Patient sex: M
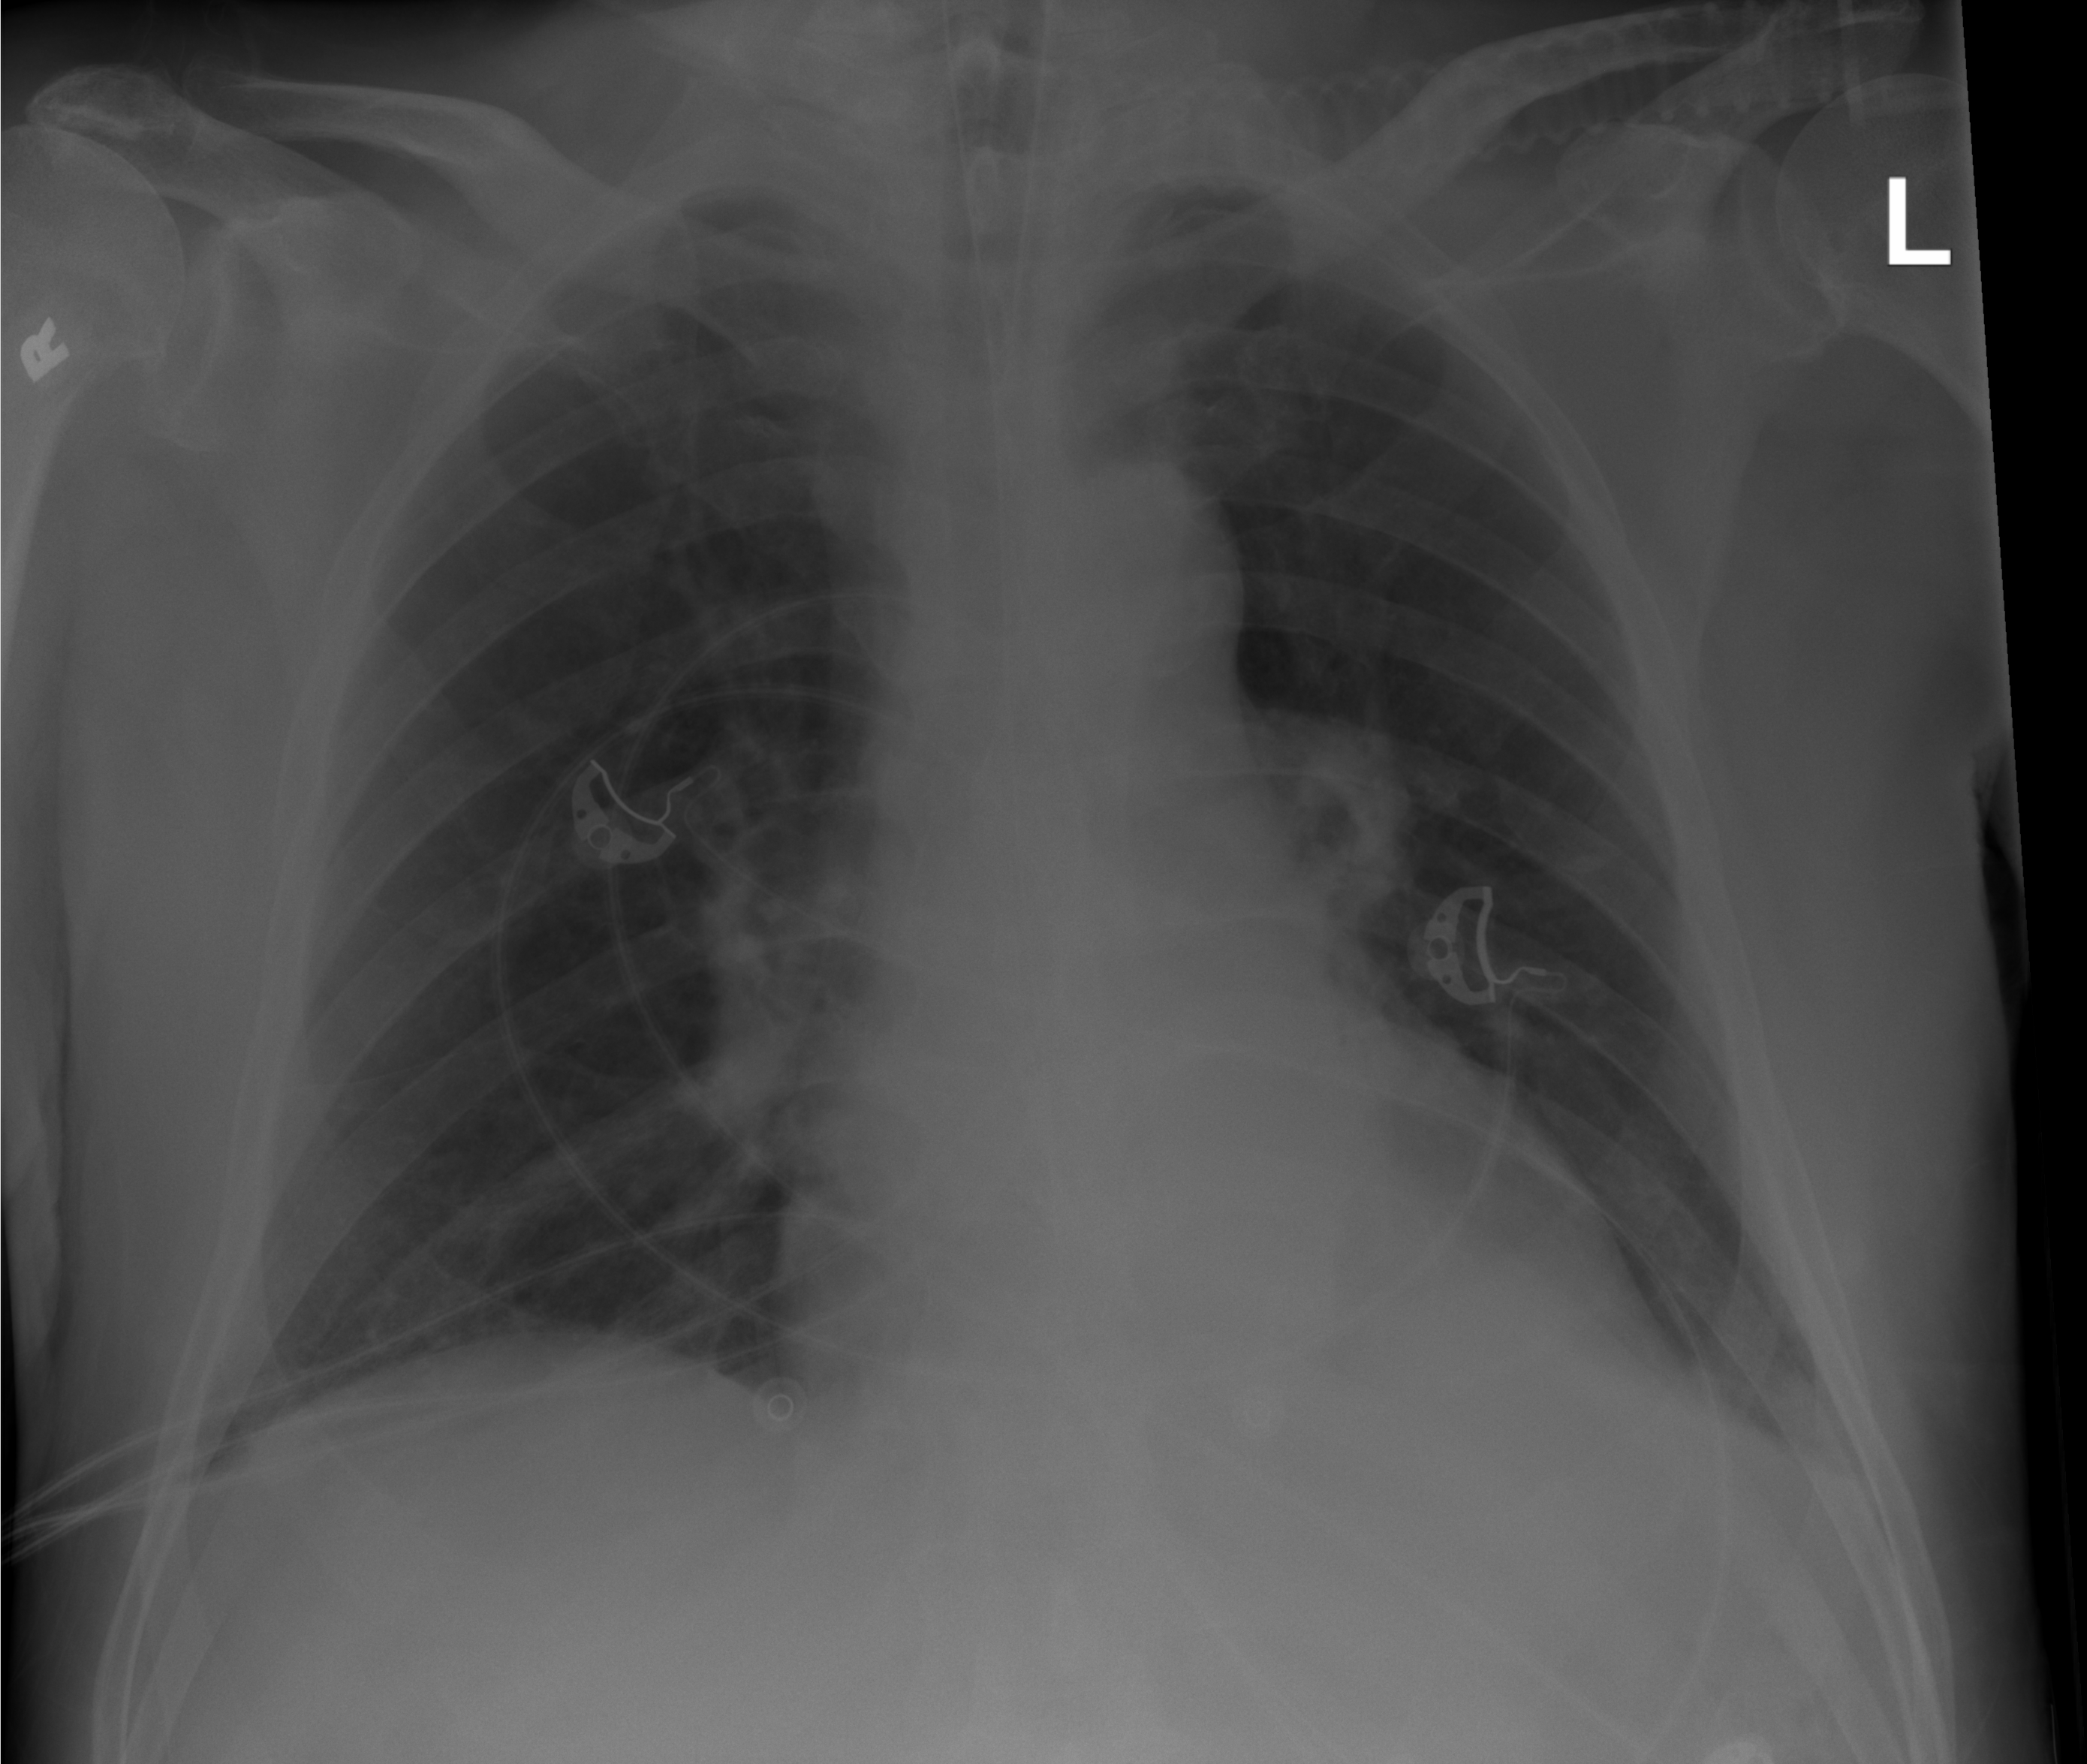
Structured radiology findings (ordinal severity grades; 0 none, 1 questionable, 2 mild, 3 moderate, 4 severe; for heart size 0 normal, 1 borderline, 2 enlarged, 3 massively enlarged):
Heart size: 0
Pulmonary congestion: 2
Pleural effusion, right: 0
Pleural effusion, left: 0
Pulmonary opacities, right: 0
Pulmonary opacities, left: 0
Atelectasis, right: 0
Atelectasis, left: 0